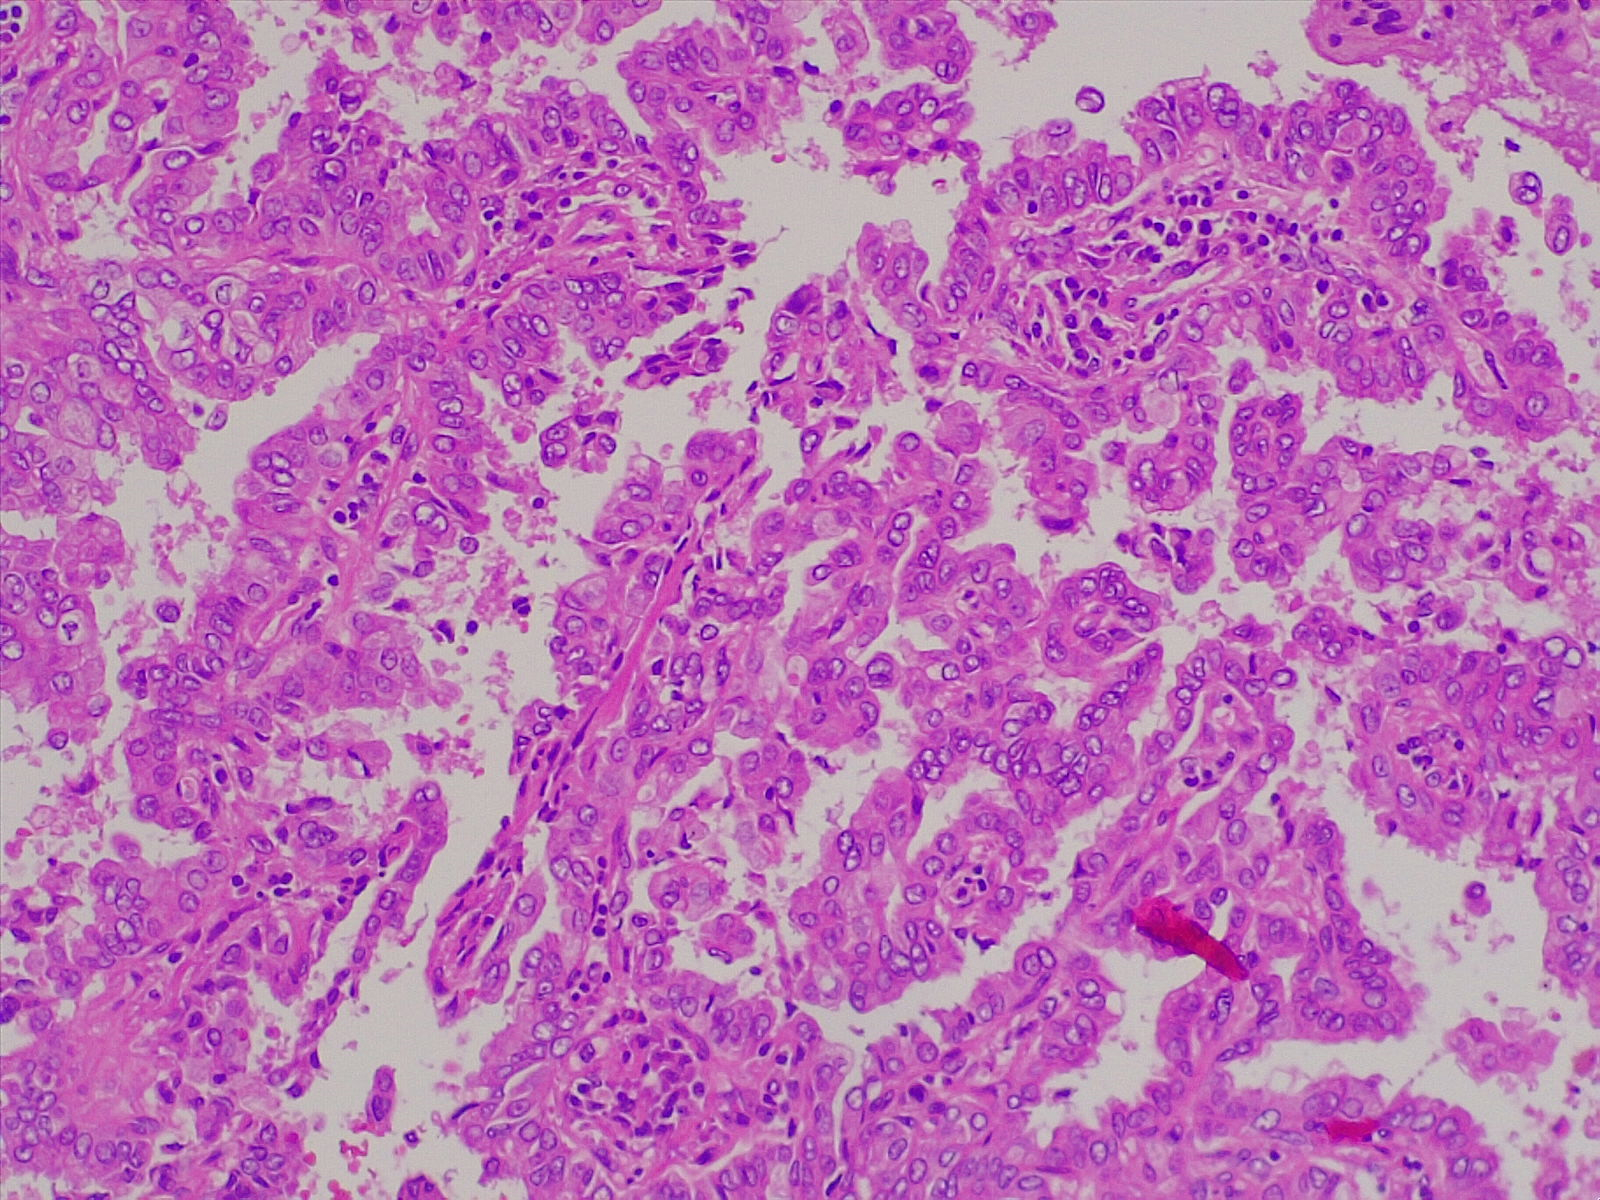
Label: lung adenocarcinoma, well differentiated